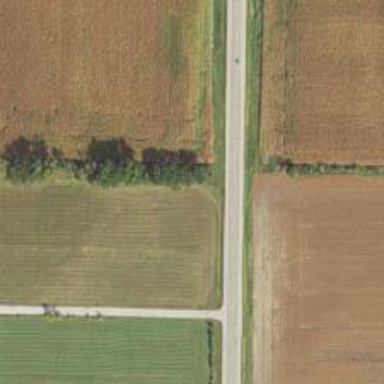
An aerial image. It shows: Tertiary road.